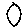
Label: circle